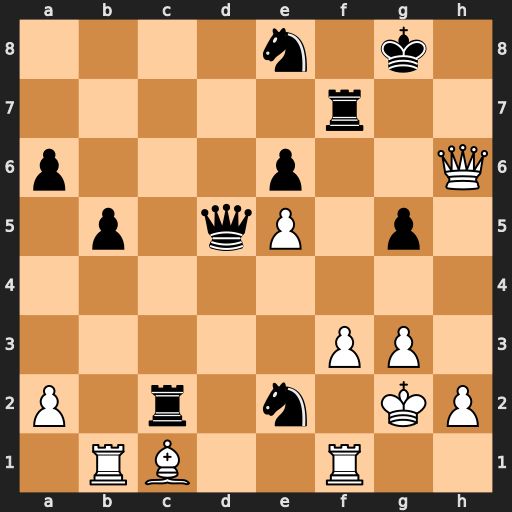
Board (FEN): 4n1k1/5r2/p3p2Q/1p1qP1p1/8/5PP1/P1r1n1KP/1RB2R2
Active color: w
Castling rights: -
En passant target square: -
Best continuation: Qg6+ Ng7 Qxc2 Rxf3 Rxf3